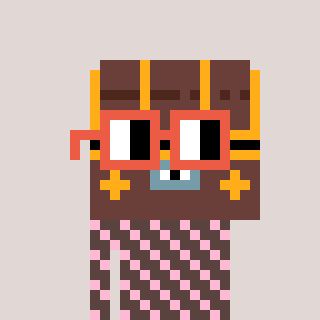
a pixel art character with square orange glasses, a treasure chest-shaped head and a darkbrown-colored body on a warm background